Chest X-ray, PA view. Patient: 33 years old, sex M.
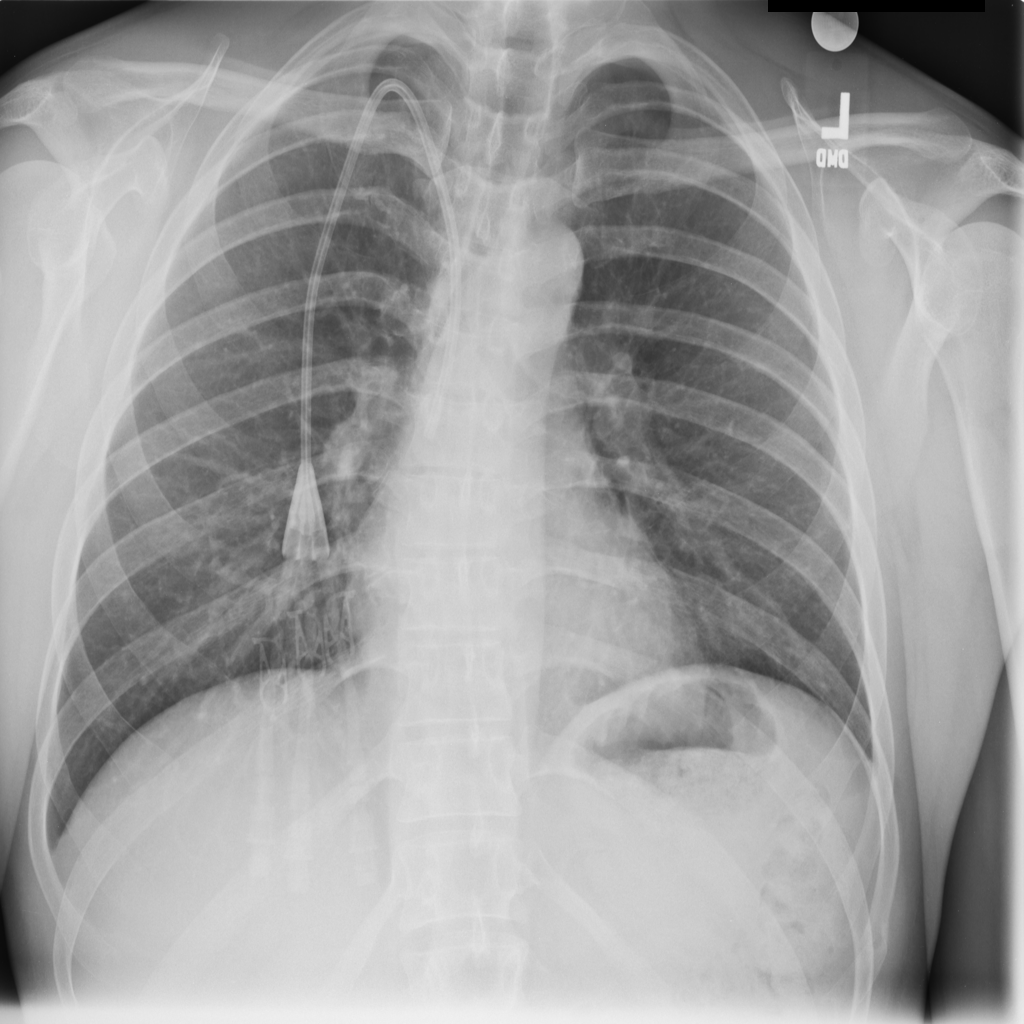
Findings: No Finding